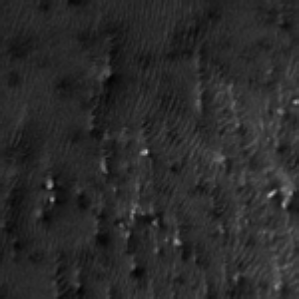
Label: frost